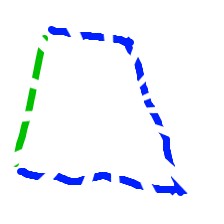
Shape: trapezoid